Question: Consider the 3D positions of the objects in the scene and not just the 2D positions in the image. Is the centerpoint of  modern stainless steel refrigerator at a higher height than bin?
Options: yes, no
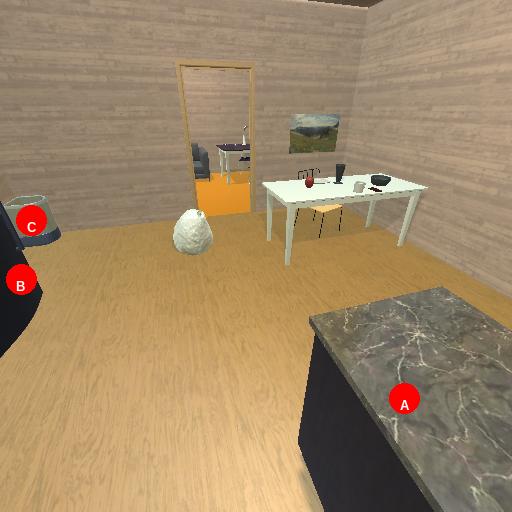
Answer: yes